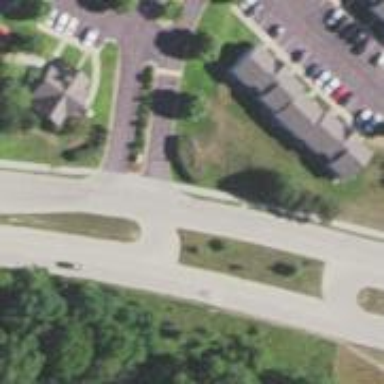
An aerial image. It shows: Tertiary_link road with asphalt surface.